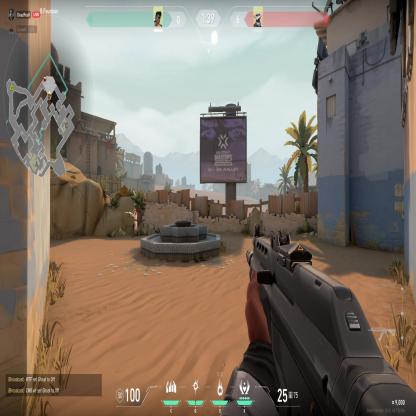
Label: enemy